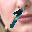
Label: 1